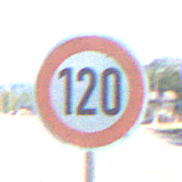
Verkehrszeichen: Geschwindigkeit120
Umgebung: Outdoor, Urban
Tageszeit: Midday
Wetter: Clear
Licht: Natural
Jahreszeit: NotSpecified
Kontrast: HighContrast